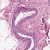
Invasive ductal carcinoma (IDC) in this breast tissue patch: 0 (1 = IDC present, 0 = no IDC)